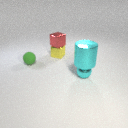
small green rubber sphere to the left of small cyan metal sphere